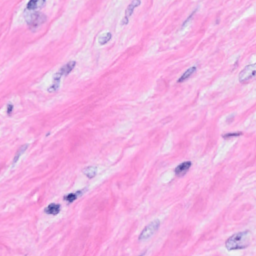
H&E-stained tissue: Breast